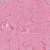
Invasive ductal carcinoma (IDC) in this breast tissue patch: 1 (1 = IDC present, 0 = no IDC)